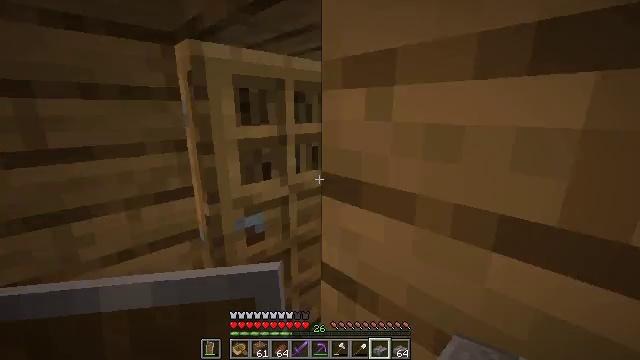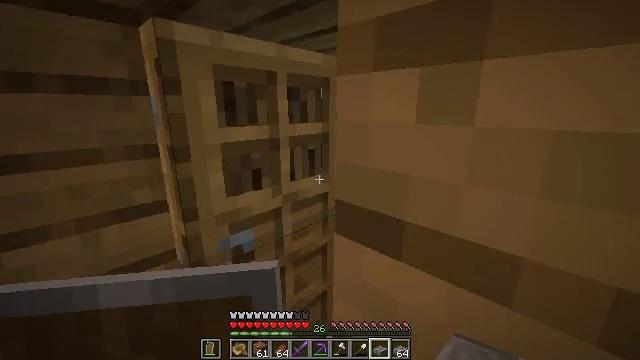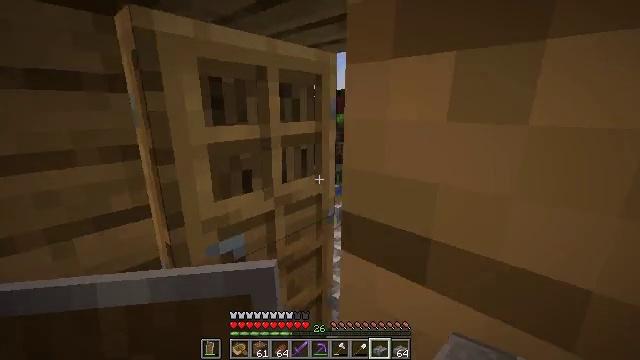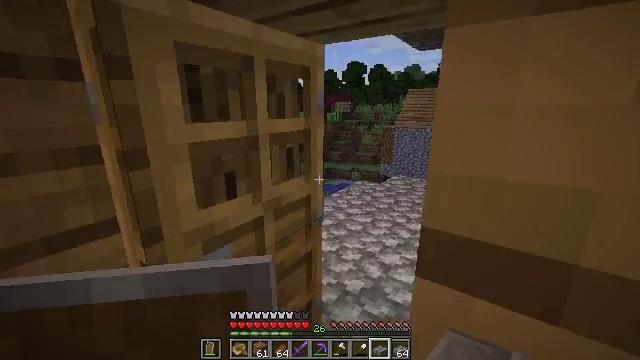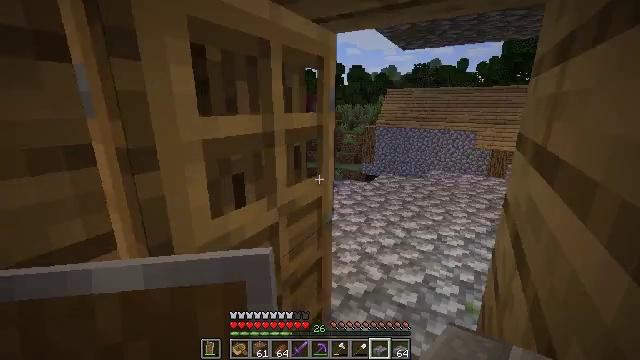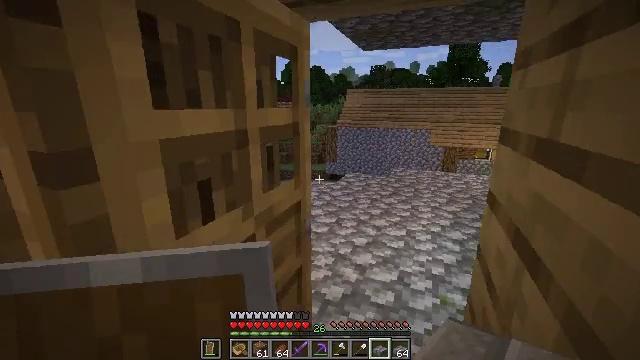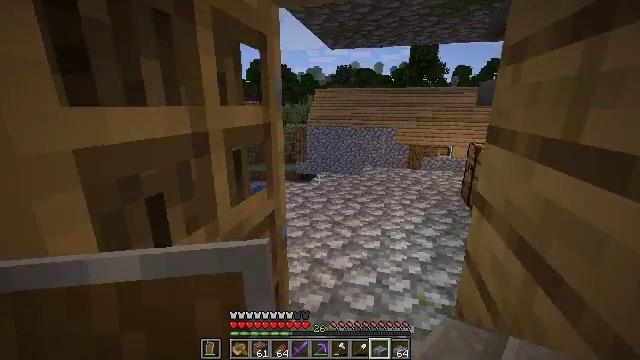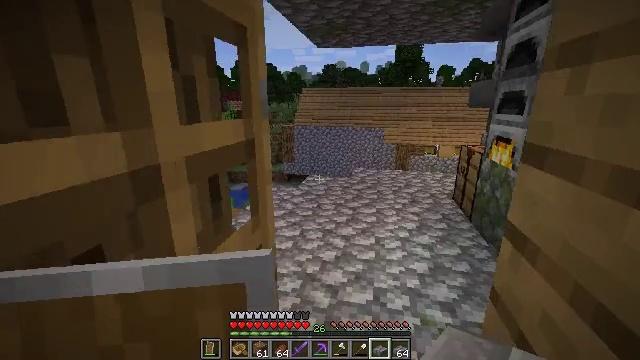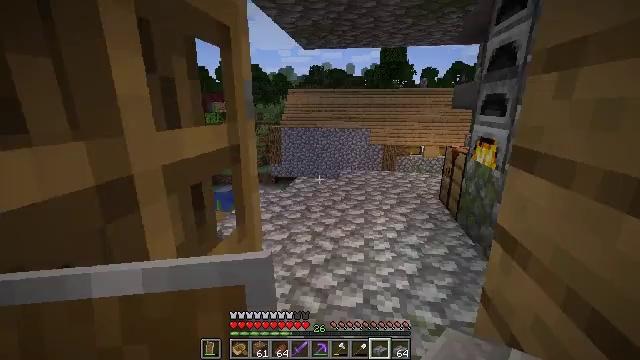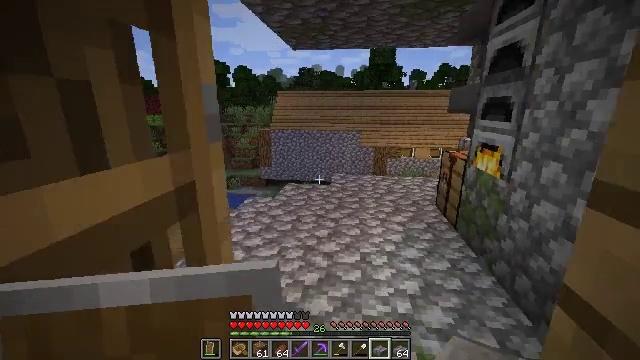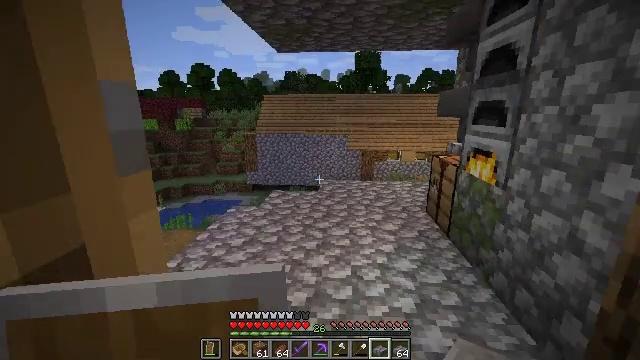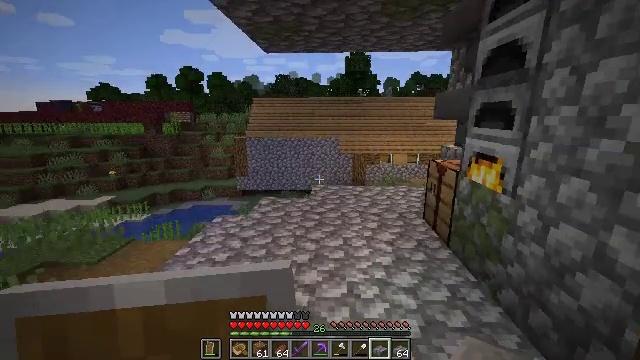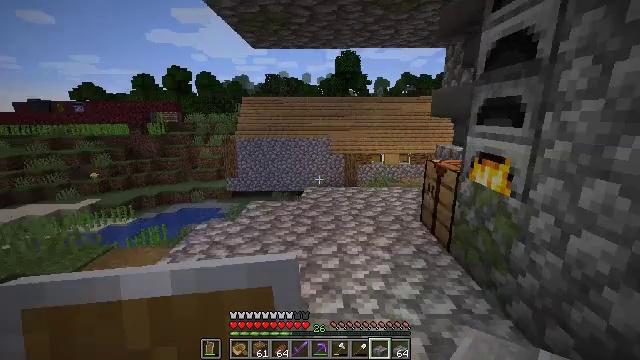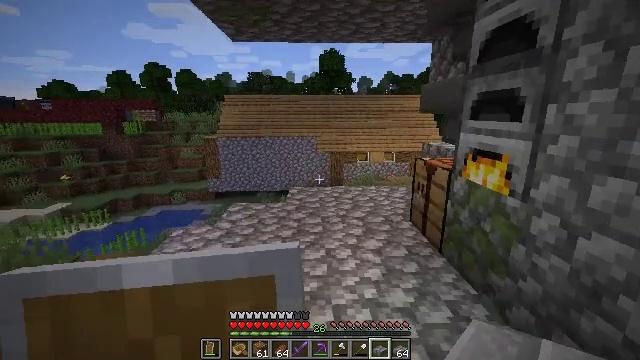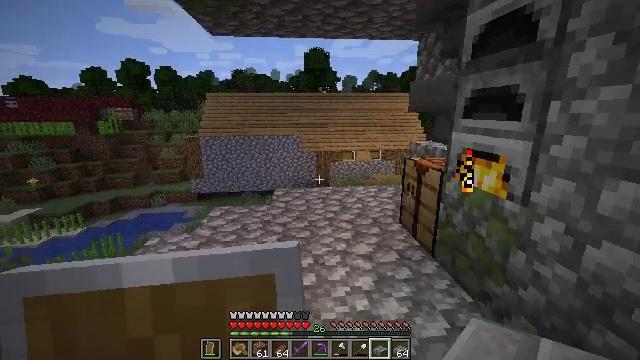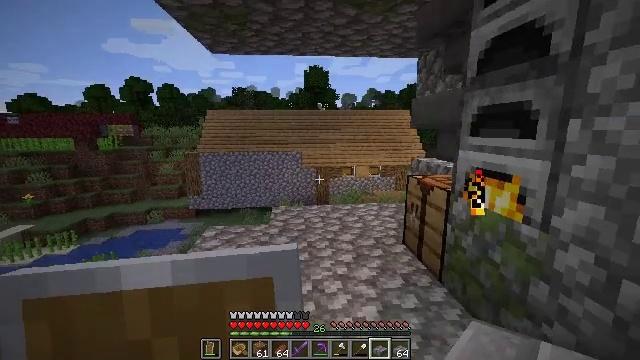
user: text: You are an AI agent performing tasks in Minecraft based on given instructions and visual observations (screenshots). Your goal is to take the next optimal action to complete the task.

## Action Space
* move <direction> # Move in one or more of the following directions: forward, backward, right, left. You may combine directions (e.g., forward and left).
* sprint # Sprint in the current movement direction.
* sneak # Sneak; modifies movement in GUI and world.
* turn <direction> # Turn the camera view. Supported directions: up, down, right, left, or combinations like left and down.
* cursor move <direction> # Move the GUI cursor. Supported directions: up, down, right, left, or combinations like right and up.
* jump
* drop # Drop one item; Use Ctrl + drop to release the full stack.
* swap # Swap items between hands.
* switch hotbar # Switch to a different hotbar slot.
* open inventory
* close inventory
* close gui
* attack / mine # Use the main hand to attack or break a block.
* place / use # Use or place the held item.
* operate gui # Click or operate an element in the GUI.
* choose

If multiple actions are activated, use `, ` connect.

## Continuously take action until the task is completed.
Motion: motion action
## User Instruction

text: Attack the stone brick slab to gather it.
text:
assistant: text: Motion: move forward, turn right
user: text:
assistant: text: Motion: move forward, turn right
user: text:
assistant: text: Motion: move forward, turn right
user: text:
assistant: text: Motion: move forward, turn right
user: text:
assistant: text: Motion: move forward, turn right
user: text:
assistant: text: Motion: move forward, turn right
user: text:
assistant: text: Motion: move forward, turn right
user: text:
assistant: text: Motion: move forward, turn right
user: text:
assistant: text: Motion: move forward, turn right
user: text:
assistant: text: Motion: move forward, turn right
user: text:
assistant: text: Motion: move forward, turn right
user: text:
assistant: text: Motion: move forward, turn right
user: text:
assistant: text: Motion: move forward, turn right
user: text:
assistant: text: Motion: move forward, turn right
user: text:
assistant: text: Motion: turn up
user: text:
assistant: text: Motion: turn up
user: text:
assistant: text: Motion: no_op
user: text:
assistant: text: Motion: no_op
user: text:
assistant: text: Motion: turn down
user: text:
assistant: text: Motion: turn right and down
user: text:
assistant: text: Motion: turn down
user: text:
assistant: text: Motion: move forward
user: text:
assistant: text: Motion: move forward
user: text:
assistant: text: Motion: move forward
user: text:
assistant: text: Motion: move forward
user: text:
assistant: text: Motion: move forward
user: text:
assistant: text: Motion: move forward
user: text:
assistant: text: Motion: move forward
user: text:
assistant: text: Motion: move forward
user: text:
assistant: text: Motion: move forward